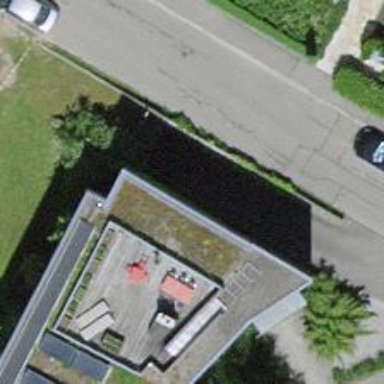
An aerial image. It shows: Parking entrance.